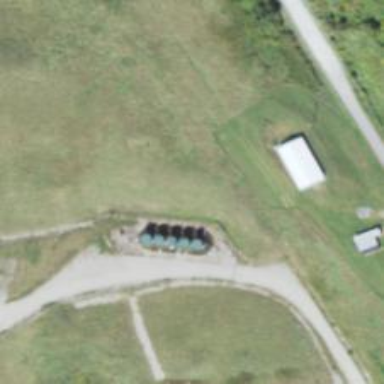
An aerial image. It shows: Storage tank that is man-made.